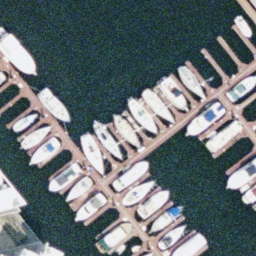
Label: harbor